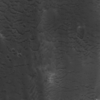
Label: not_dusty